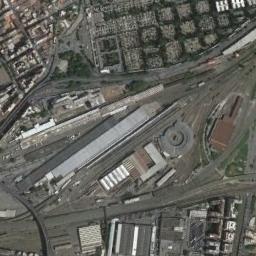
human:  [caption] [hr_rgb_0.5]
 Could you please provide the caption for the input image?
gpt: A well-equipped railway station in a crowded city .

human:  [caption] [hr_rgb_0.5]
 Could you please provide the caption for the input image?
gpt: The railway station has some railways and some makeshift houses are between the railways .

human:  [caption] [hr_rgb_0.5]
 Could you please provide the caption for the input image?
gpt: The railway station is on the bare land next to some buildings .

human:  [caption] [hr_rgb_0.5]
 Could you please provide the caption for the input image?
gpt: Many buildings of different shapes and sizes are beside the railway station .

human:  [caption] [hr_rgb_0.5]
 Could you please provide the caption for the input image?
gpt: There are some buildings around the railway station .